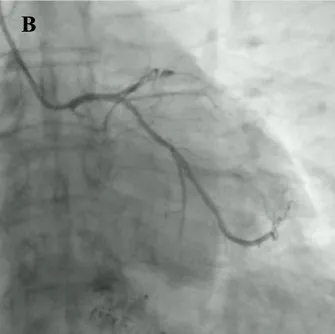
Mild-moderate stenosis in the left circumflex artery.
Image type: radiology (x_ray)